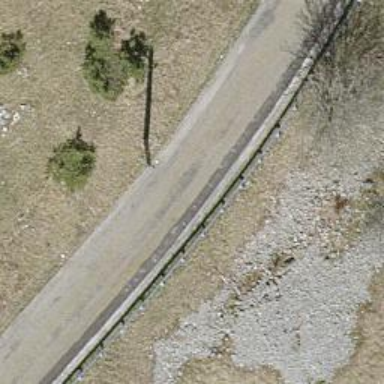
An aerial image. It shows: Asphalt road in residential area.